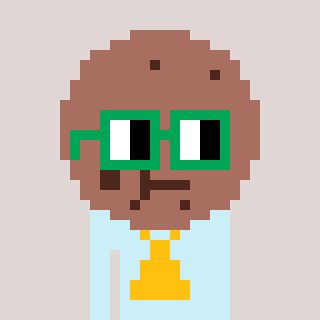
a pixel art character with square green glasses, a cookie-shaped head and a cold-colored body on a warm background